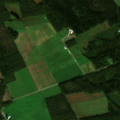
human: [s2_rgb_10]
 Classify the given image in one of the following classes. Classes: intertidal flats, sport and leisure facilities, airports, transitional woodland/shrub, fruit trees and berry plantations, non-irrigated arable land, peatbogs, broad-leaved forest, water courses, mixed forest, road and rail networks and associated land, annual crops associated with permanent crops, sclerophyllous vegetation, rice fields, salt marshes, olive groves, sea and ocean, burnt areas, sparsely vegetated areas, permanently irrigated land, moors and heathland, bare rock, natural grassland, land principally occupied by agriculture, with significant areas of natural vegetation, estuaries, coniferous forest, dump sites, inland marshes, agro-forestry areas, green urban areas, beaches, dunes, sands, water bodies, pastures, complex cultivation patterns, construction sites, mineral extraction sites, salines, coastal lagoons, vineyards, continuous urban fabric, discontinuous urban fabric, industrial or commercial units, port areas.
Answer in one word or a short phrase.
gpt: non-irrigated arable land, coniferous forest, mixed forest